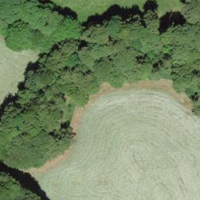
EUNIS habitat code: 52
Species observed at this site:
Astrantia major